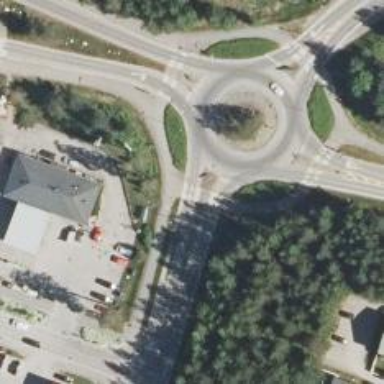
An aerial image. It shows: Uncontrolled road crossing.